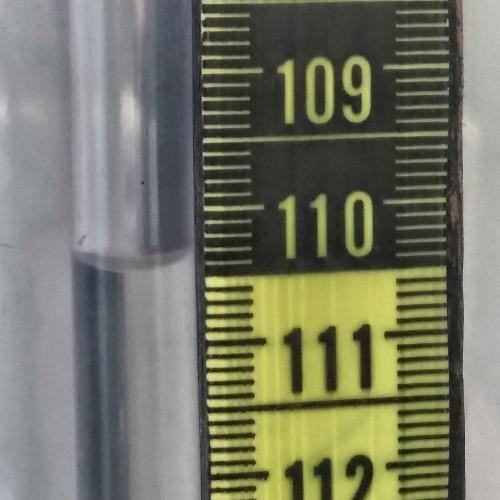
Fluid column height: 110.4 cm